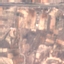
Land use / land cover: PermanentCrop